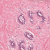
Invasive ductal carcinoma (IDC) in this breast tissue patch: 0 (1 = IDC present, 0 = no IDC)